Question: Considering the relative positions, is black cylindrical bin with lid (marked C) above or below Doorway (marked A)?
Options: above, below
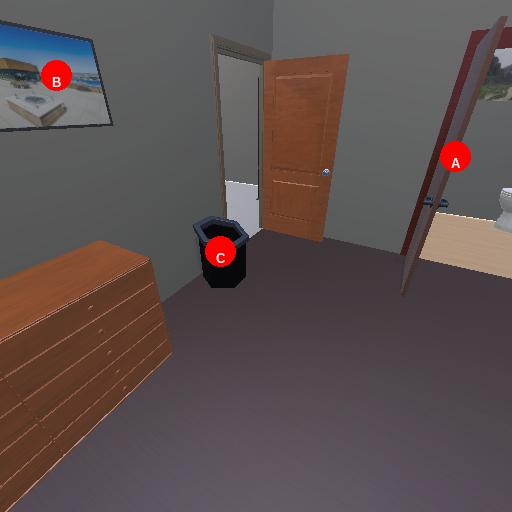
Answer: above